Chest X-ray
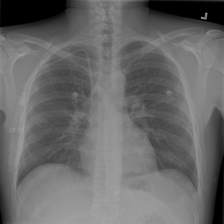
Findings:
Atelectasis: negative
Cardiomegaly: negative
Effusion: negative
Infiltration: negative
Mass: negative
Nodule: negative
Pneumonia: negative
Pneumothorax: negative
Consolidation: negative
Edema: negative
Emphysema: negative
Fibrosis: negative
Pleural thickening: negative
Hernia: negative